Question: I want to customize a prototype cell in a 'UITableView' which is part of an 'UIViewController'. Usually labels are drawn from the library to the cell but it doesn't work with this embedded 'UITableView' cell. So, how do I customize the prototype cell via IB in this case?

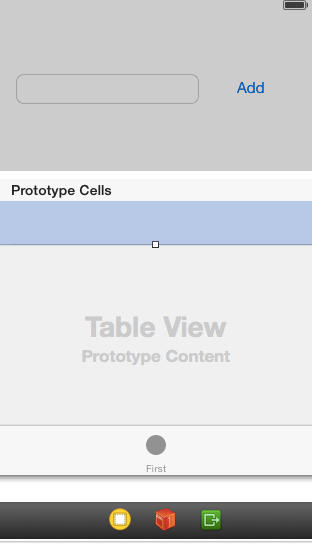
Answer: Ah, I think the problem is a glitch. Click your TableView then change the content type to "Static Cells", drag in a label and then switch back to dynamic.